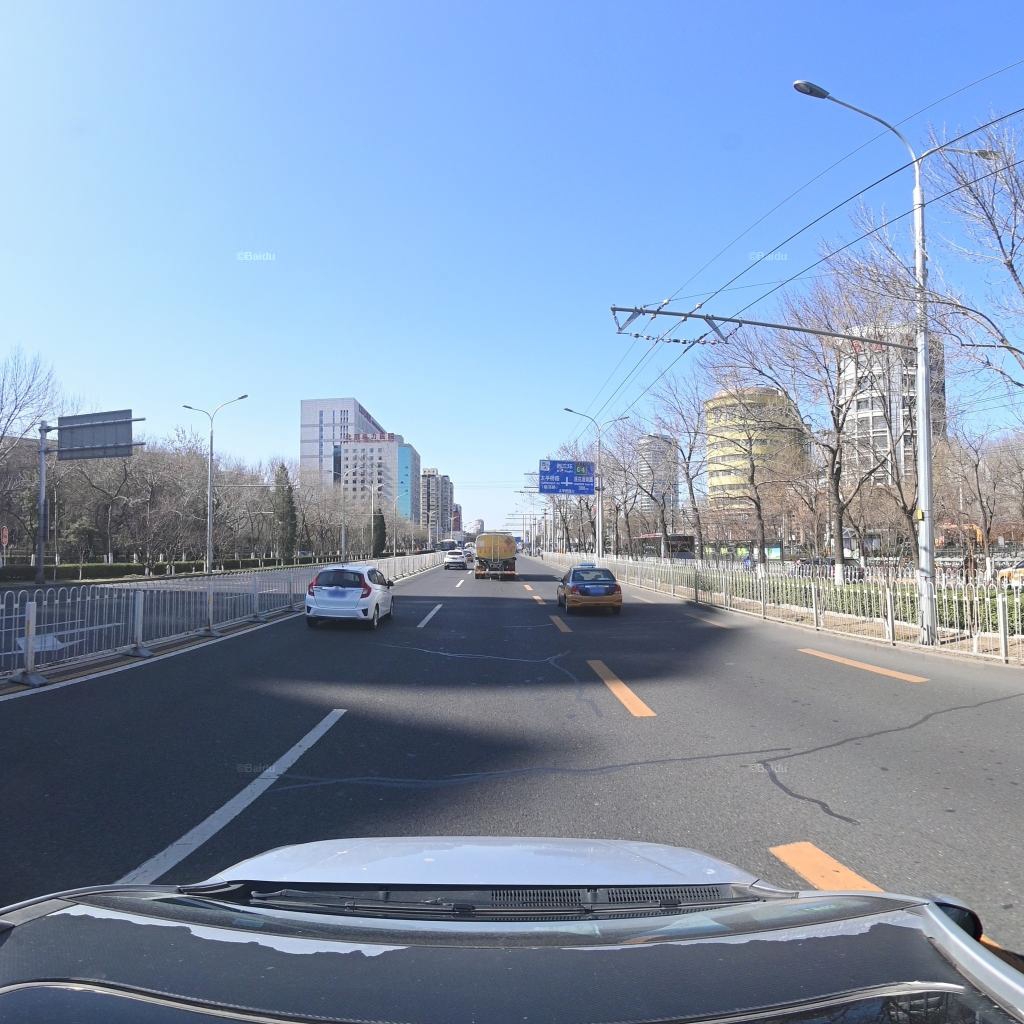
Region: Fengtai
Road damage annotations: longitudinal patch, transverse patch, transverse patch, transverse patch, longitudinal patch